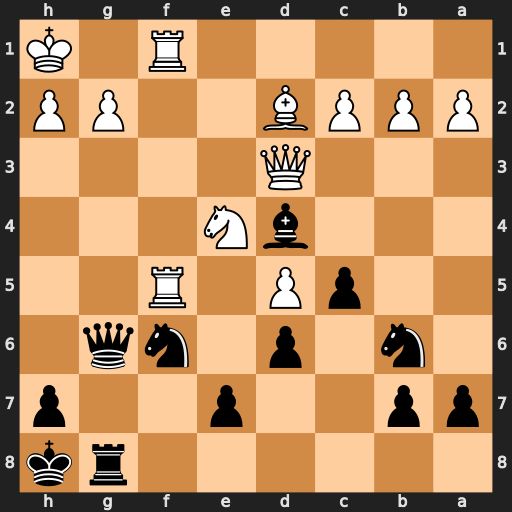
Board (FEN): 6rk/pp2p2p/1n1p1nq1/2pP1R2/3bN3/3Q4/PPPB2PP/5R1K
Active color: b
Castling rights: -
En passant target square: -
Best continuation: Qxg2#